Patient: sex M, age 66
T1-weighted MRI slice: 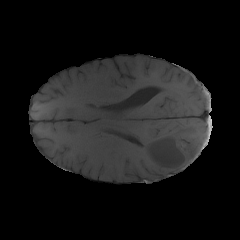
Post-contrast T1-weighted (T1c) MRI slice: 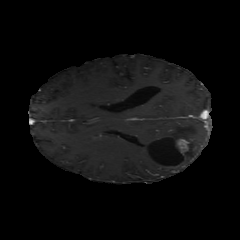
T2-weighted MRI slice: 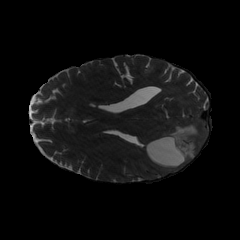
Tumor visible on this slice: yes
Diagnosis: Glioblastoma, IDH-wildtype
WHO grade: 4